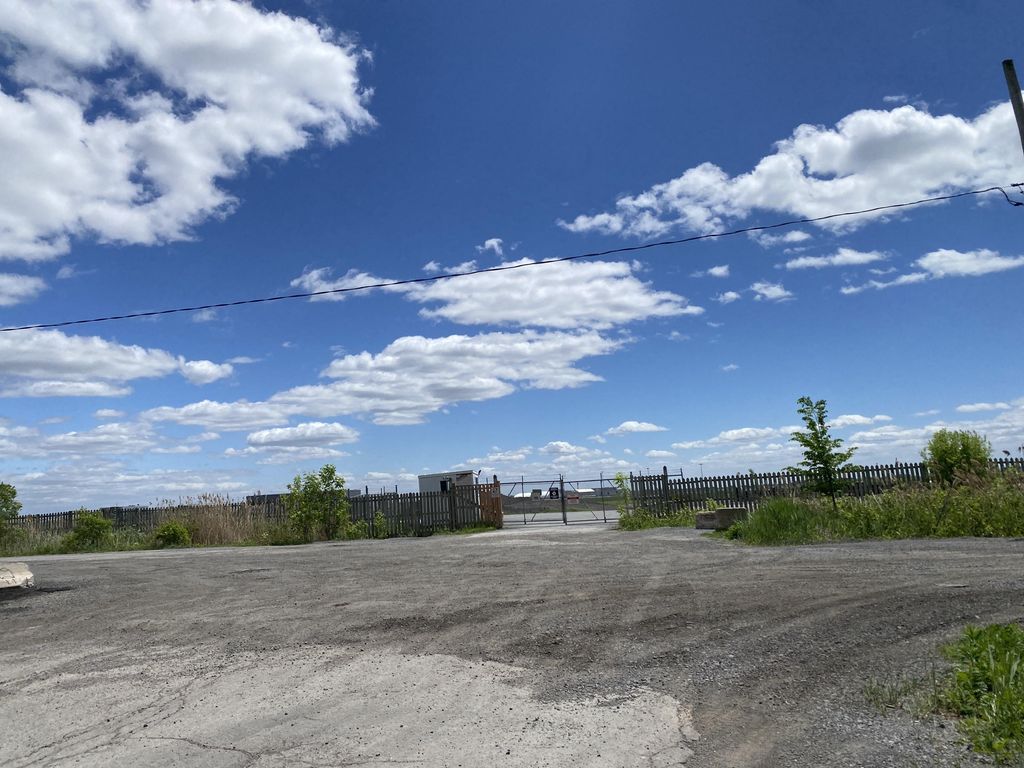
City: montreal